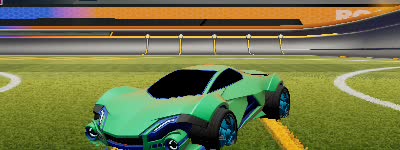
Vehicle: werewolf